This grayscale texture is a bearing vibration snapshot reshaped row-by-row into a square image. What is the most likely bearing condition (normal, inner_race, outer_race, ball)?
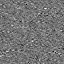
Answer: inner_race